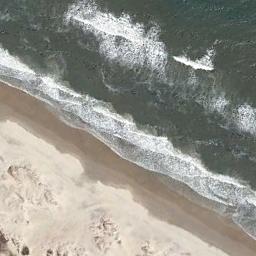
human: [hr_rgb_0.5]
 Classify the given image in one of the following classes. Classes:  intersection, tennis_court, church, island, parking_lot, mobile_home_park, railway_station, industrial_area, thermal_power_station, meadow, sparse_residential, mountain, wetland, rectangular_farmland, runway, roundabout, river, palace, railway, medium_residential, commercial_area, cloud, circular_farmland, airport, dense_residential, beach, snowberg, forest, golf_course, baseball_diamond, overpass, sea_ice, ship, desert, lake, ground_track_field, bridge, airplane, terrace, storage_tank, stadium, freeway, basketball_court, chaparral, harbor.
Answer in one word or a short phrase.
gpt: beach